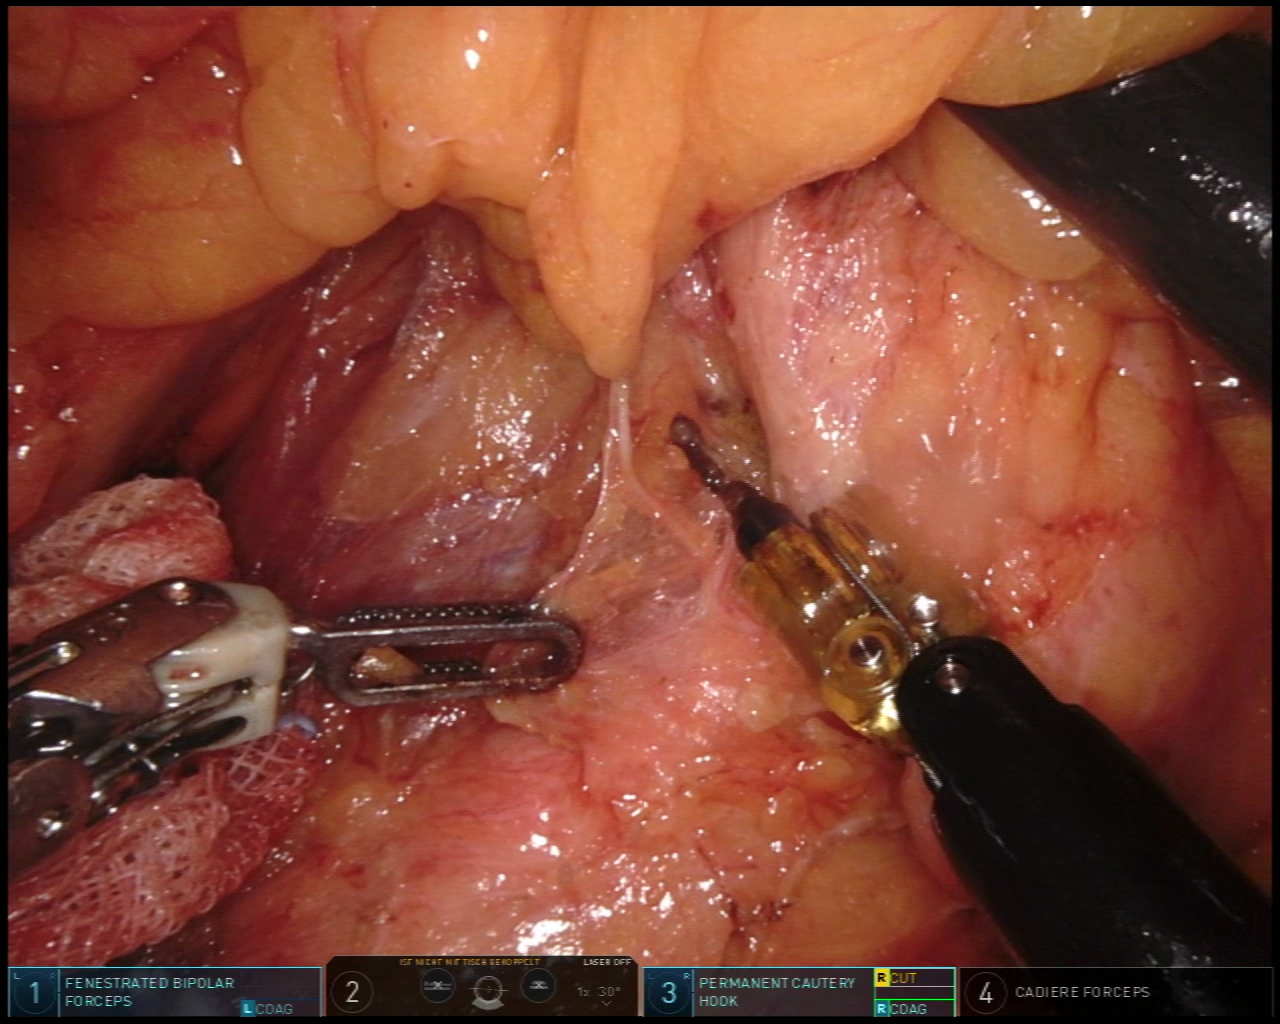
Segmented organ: ureter
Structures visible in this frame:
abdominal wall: no
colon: no
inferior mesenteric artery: no
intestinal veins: no
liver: no
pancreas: no
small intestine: no
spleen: no
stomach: no
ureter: yes
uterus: no
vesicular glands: no